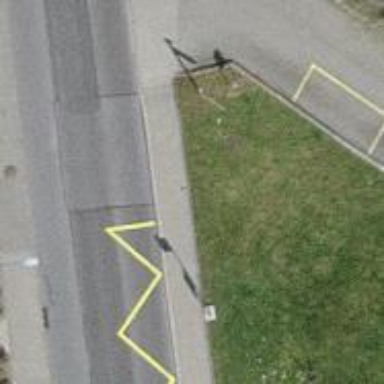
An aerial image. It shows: Bus stop with platform for public transport.